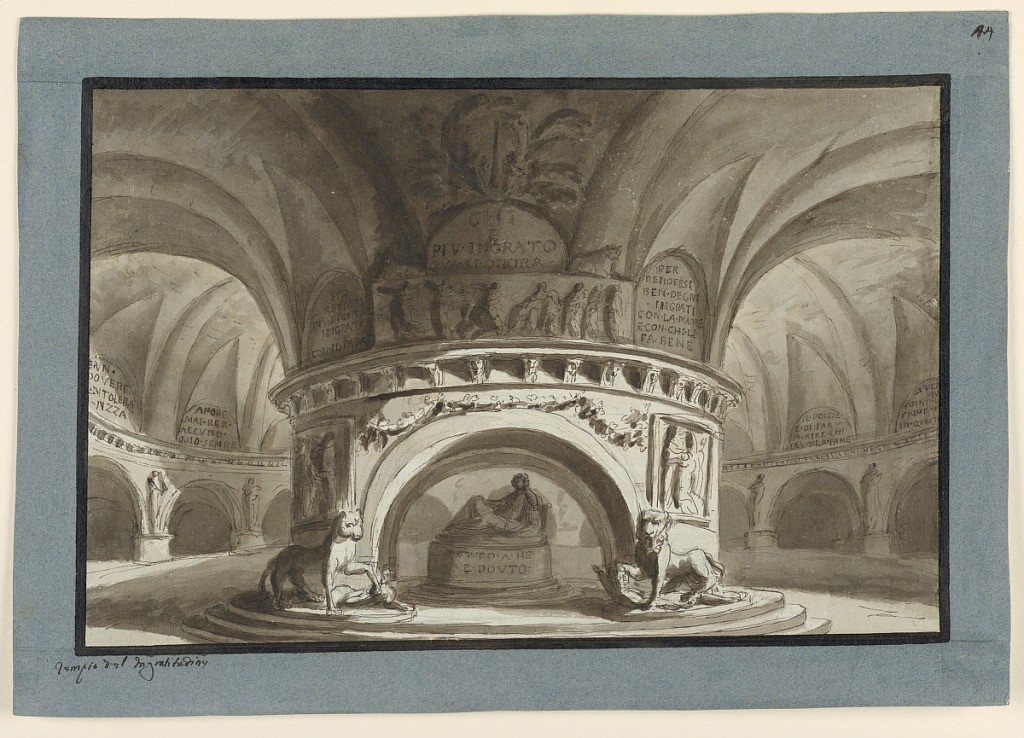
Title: Stage Design: Temple of Ingratitude
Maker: Giuseppe Barberi, Italian, 1746–1809
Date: ca. 1796-1801
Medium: Pen and brown ink, brush and brown wash on lined off-white laid paper
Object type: Drawing
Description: Circular subterranean vaulted hall, huge supporting column in the middle in the centre of which a kind of altar with temple statue lying on it.